Aerial crown-view tile of a tropical tree (Barro Colorado Island, Panama), acquired 20250124:
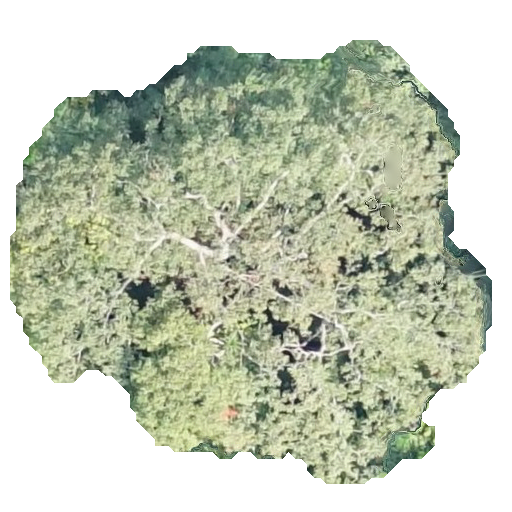
Species: Astronium graveolens
GBIF accepted scientific name: Astronium graveolens
Crown area: 236.038 m²